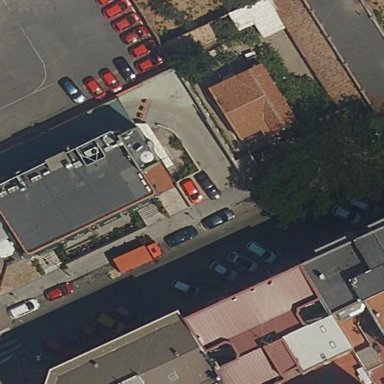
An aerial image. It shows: Commercial building serving as pub.